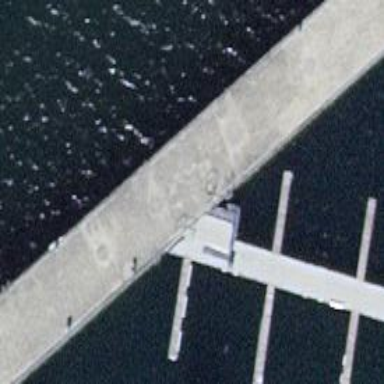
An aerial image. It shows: Man-made pier.